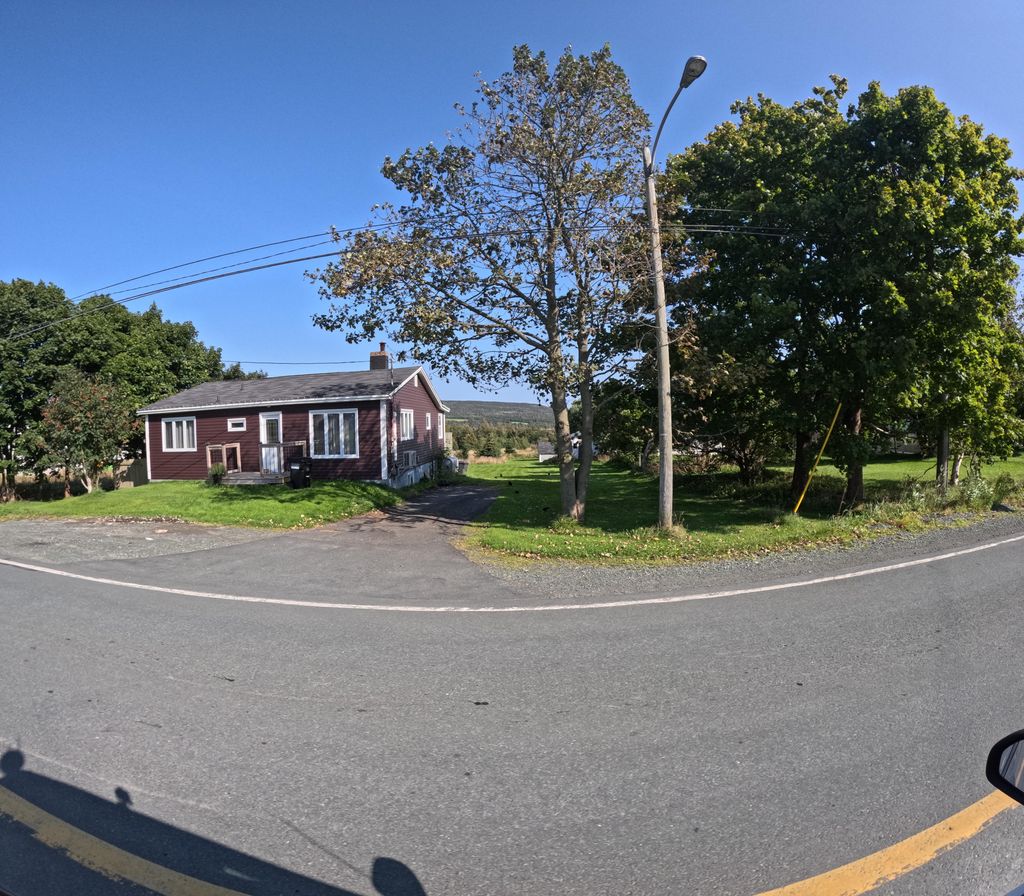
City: st_johns